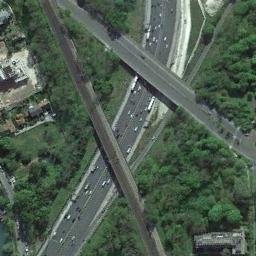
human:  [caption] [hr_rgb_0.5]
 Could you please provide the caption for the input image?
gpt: The overpass is over the roads and lots of cars are driving on the roads .

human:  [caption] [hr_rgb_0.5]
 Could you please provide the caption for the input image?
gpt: The two overpasses in the picture form a heart shape .

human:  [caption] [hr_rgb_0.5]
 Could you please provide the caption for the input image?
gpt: The overpass is next to the grass and some trees .

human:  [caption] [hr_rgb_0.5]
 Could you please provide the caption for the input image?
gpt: There are many green trees around the overpass .

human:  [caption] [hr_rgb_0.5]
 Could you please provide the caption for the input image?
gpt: There are many cars on the road under the overpass .